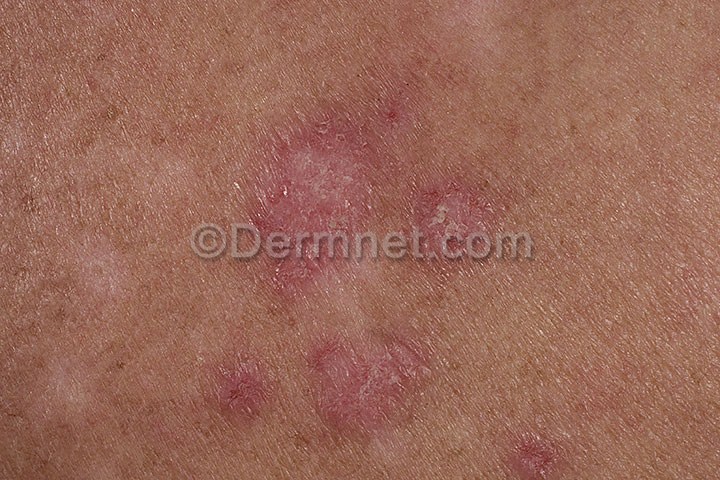
Disease: Lupus and other Connective Tissue diseases